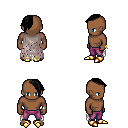
a pixel art fantasy rpg character, male body template, human, dark skin, gray tattered cape, magenta pants, black long mohawk hairstyle, bracelets, gold boots, four views (front, back, left, right), 2x2 character sprite sheet, small pixel art, hard edges, no anti-aliasing